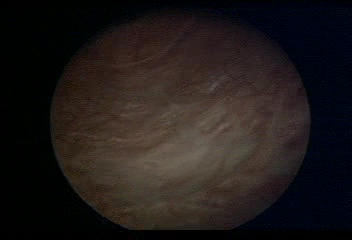
Modality: WLC
Class: Normal mucosa
Bladder cancer association: No